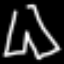
Label: pants